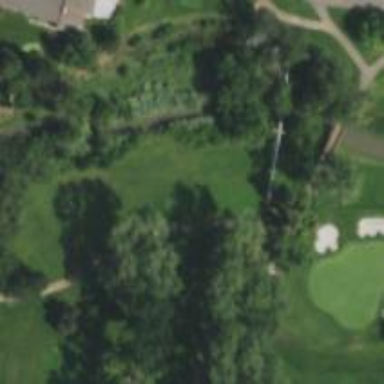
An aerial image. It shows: Path designated for golf carts.